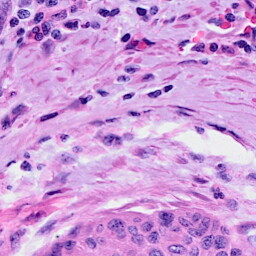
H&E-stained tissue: Cervix